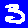
Digit: 3